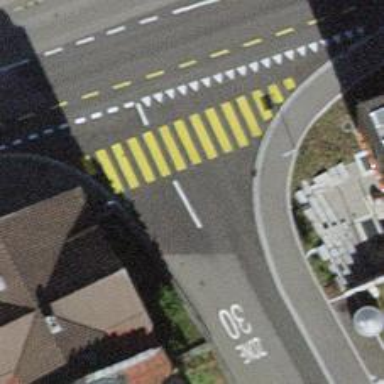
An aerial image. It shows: Marked crossing on asphalt footway.